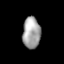
Tissue: lung
Cell type: T cells
Senescence score: 0.136
Nuclear area (px): 549
Mean DAPI intensity: 162.987